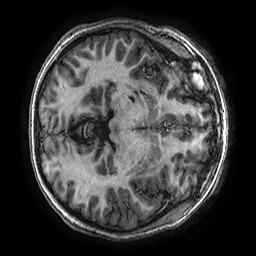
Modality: T1w
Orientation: axial
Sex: female
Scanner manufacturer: ge
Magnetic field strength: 3 T
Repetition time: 0.007644 s
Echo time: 0.003468 s